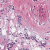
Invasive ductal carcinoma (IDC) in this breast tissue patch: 1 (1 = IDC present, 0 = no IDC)